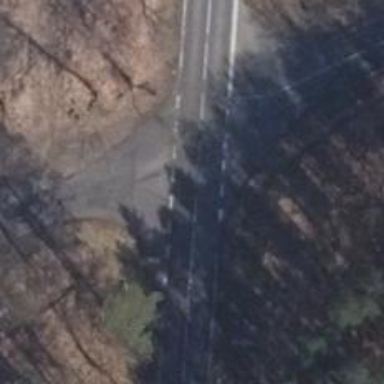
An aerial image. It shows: Tertiary road.